Question: Hi i want to download video file and below is my code
'''
public void file_download(String uRl) {
File direct = new File(Constant.FOLDER_PATH);
try {
uRl = "http://songs7.funmaza.in/videos/"
+ URLEncoder
.encode("Issey Kehte Hain Hip Hop 720p - Yo Yo Honey Singh [Funmaza.com].wmv",
"UTF-8");
} catch (UnsupportedEncodingException e) {
// TODO Auto-generated catch block
e.printStackTrace();
}
System.out.println("URL For Download == " + uRl);
if (!direct.exists()) {
direct.mkdirs();
}
DownloadManager mdDownloadManager = (DownloadManager) ((Activity) context)
.getSystemService(Context.DOWNLOAD_SERVICE);
DownloadManager.Request request = new DownloadManager.Request(
Uri.parse(uRl));
request.setDescription("Downloading via Your app name..");
request.setNotificationVisibility(DownloadManager.Request.VISIBILITY_VISIBLE_NOTIFY_COMPLETED);
request.setDestinationUri(Uri.fromFile(direct));
mdDownloadManager.enqueue(request);
}
'''
and in download manager I got following information

If i pass simple URL like "<URL>" then it is working fine
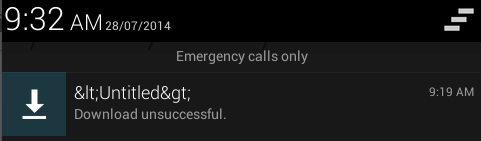
Answer: Finally Try and error, I found this solution,
'''
File direct = new File(Constant.FOLDER_PATH);
uRl = "http://songs7.funmaza.in/videos/Issey Kehte Hain Hip Hop 720p - Yo Yo Honey Singh [Funmaza.com].wmv";
uRl = uRl.replace(" ", "%20");
uRl = uRl.replace("[", "%5B");
uRl = uRl.replace("]", "%5D");
System.out.println("URL For Download == " + uRl);
if (!direct.exists()) {
direct.mkdirs();
}
DownloadManager downloadManager = (DownloadManager) ((Activity) context)
.getSystemService(Context.DOWNLOAD_SERVICE);
DownloadManager.Request request = new DownloadManager.Request(
Uri.parse(uRl));
request.setAllowedNetworkTypes(
DownloadManager.Request.NETWORK_WIFI
| DownloadManager.Request.NETWORK_MOBILE)
.setAllowedOverRoaming(false)
.setDescription("Downloading via Your app name..")
.setTitle("Issey Kehte Hain Hip Hop")
.setNotificationVisibility(
DownloadManager.Request.VISIBILITY_VISIBLE_NOTIFY_COMPLETED)
.setDestinationInExternalPublicDir("/MoviesAndSongs",
"test1.mp4");
downloadManager.enqueue(request);
'''
It's done :) Thanks Haresh to you also